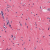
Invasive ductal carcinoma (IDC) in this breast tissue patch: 0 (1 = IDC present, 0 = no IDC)